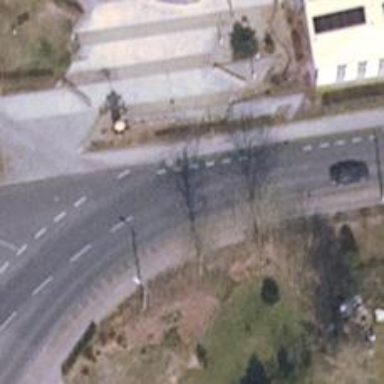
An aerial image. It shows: Secondary road with asphalt surface and sidewalks on both sides.